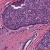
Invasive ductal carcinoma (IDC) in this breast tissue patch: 0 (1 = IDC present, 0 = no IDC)